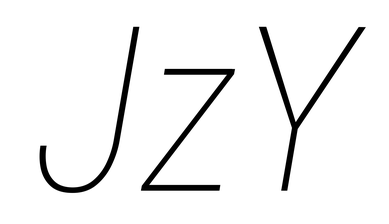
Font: Roboto-Italic_Condensed_Thin_Italic